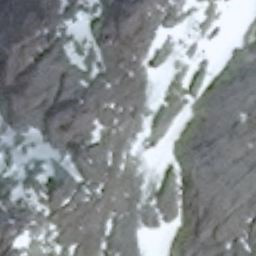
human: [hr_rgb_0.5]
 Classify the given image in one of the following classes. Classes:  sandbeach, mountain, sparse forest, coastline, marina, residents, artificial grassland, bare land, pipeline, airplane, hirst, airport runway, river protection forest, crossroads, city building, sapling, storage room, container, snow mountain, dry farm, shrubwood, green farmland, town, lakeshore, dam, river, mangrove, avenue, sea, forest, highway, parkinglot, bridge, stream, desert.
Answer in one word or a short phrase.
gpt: snow mountain